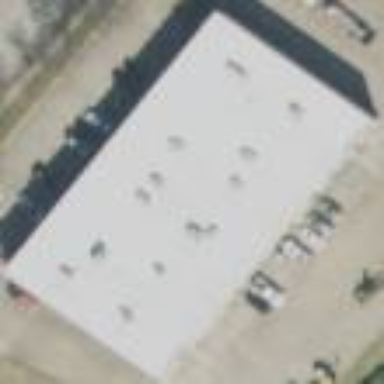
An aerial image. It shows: Commercial building.